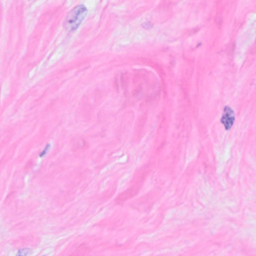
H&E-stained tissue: Breast